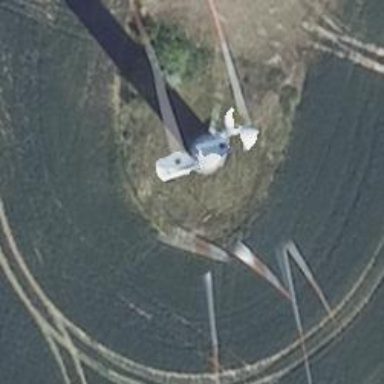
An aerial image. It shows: Wind generator of the horizontal axis type made by Vestas.